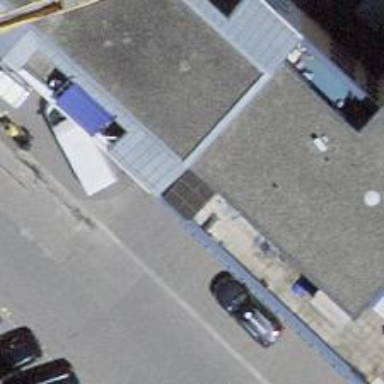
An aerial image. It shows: Parking entrance.